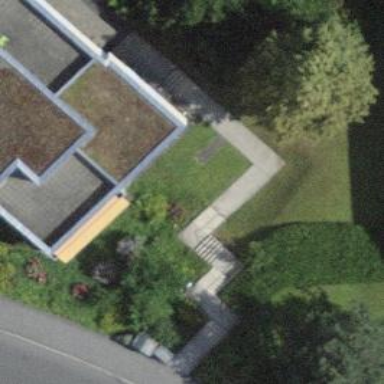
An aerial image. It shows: Set of steps on the road.